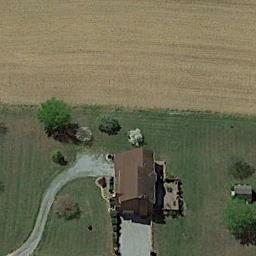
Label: sparse_residential